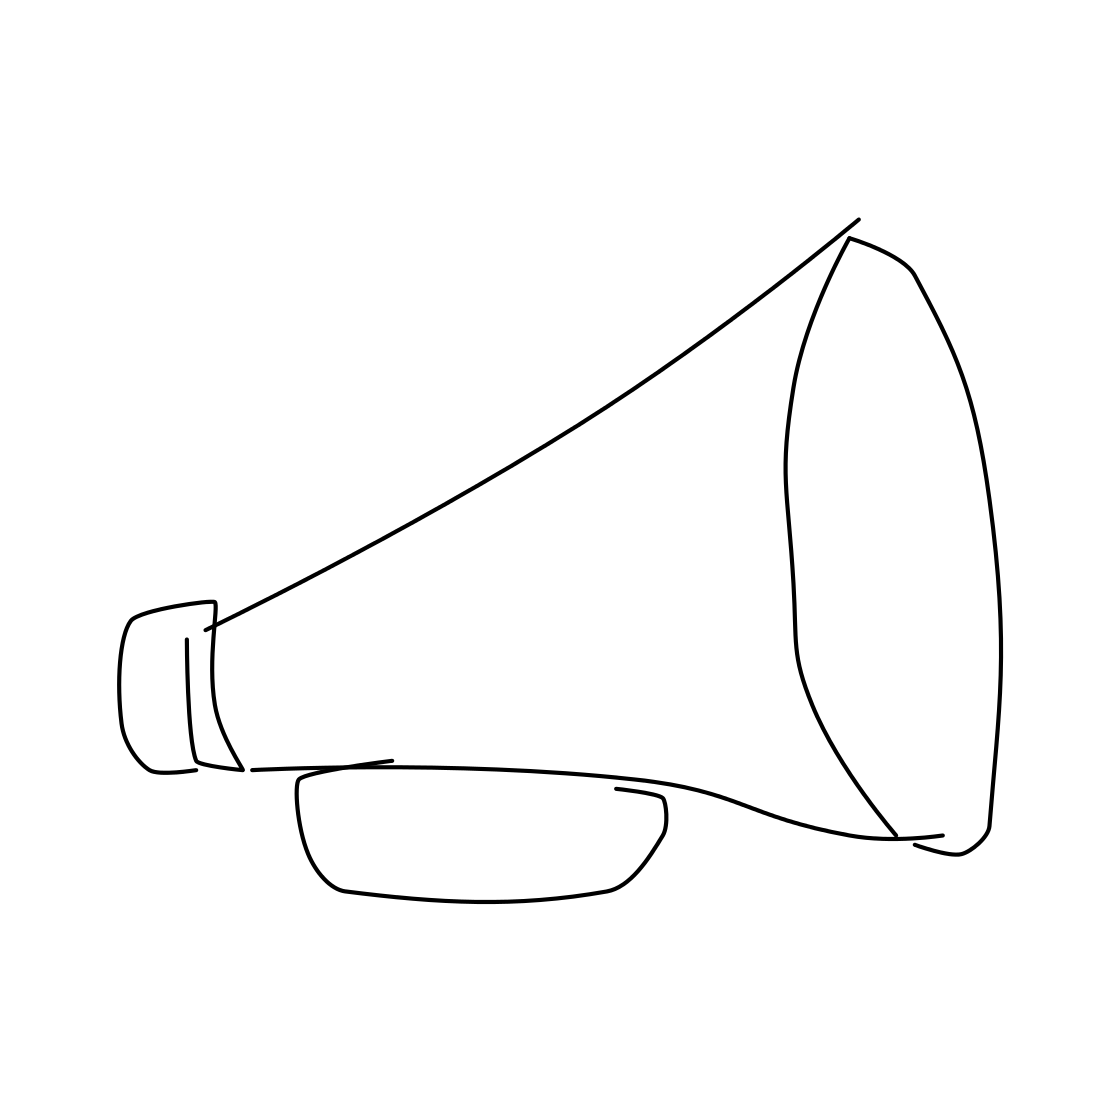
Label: megaphone